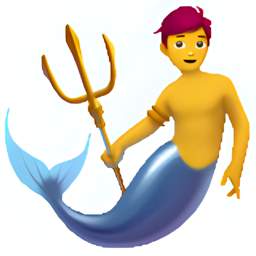
Name: merperson
Emoji: 🧜
Group: People & Body
Sub-group: person-fantasy